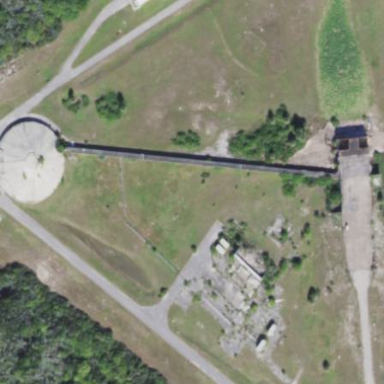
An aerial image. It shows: Launch complex at the airport surrounded by fence.